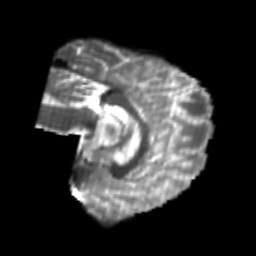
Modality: T2w
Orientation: sagittal
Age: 21
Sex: female
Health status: healthy
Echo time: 0.074 s